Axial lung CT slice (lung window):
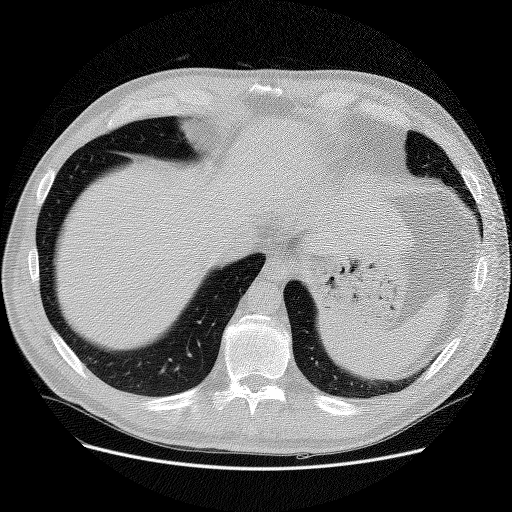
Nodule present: no